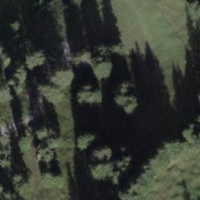
EUNIS habitat code: 44
Species observed at this site:
Campanula barbata